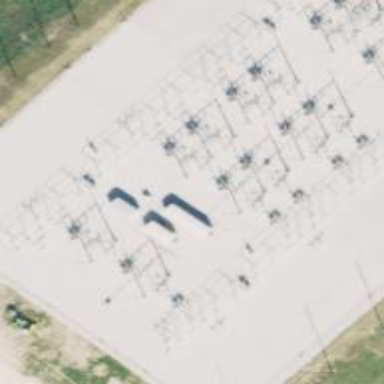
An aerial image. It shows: Switch for power supply.